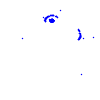
Particle: electron